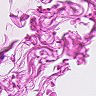
Metastatic tissue present: no